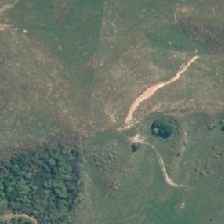
Land cover: low_producing_grassland